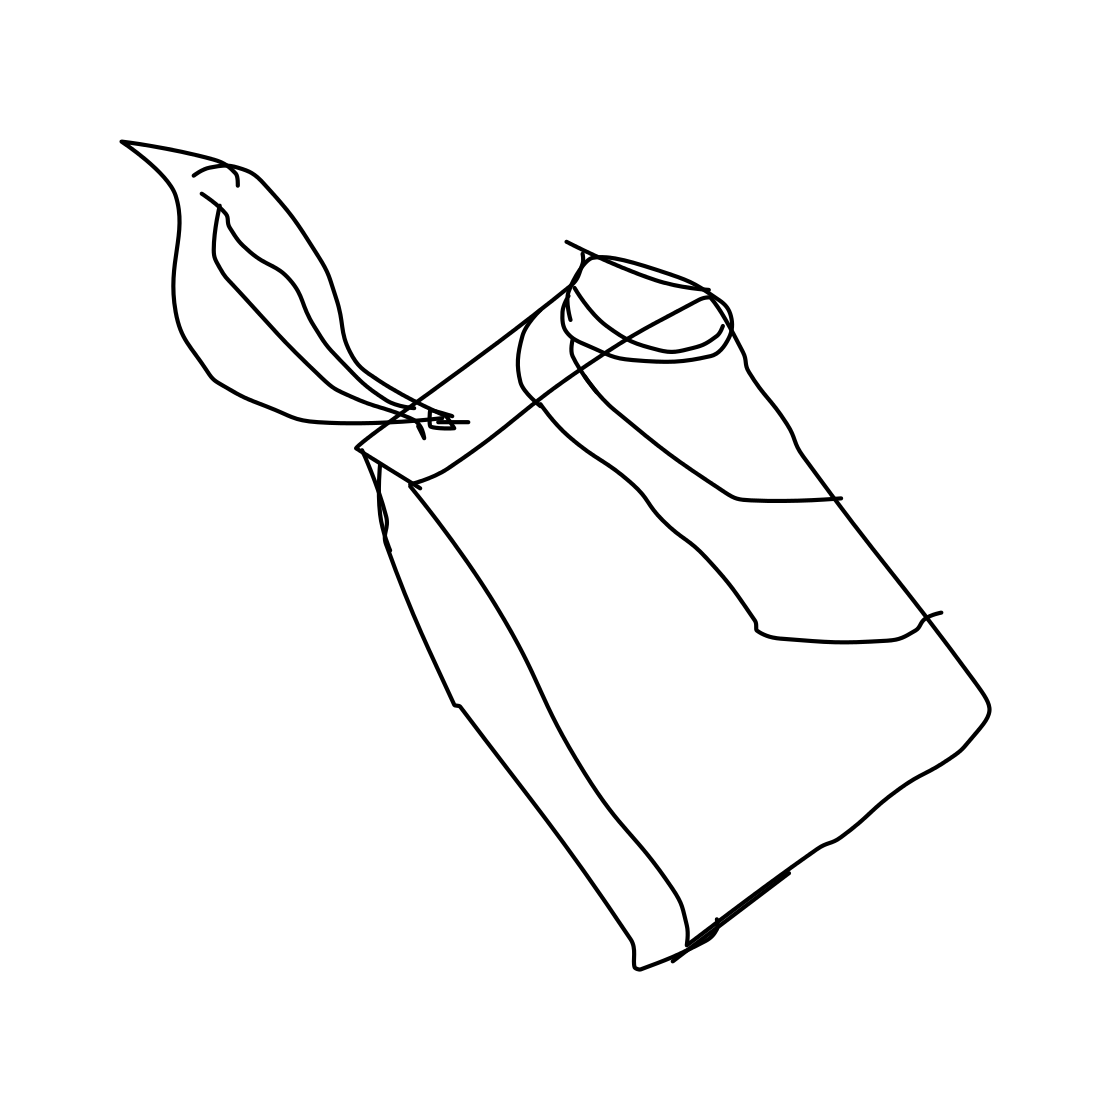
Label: lighter